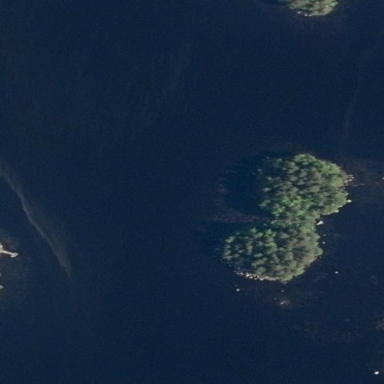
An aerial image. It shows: Island covered with woodland.